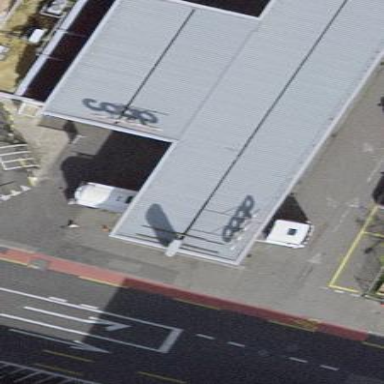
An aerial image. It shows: Convenience store located within fuel station building.